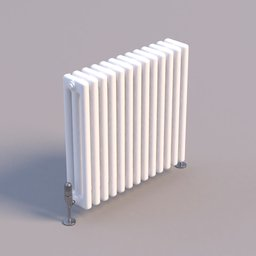
Label: appliances